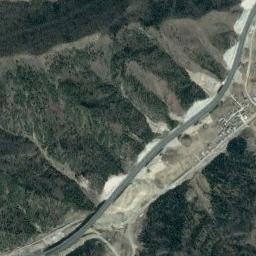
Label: mountain